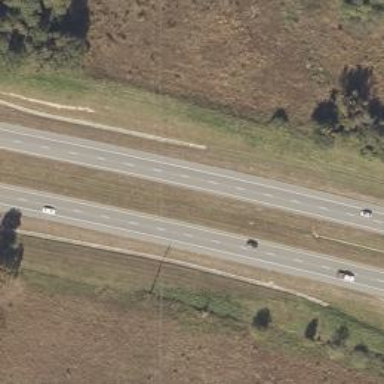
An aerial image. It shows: Expressway with asphalt surface categorized as trunk highway.